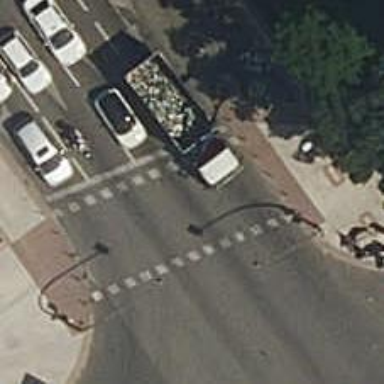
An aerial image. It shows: Road with traffic signals at the crossing.